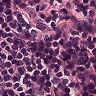
Metastatic tissue present: no